Question: I have an iOS 8.0 application that produces some local notifications which are shown in the global Notifications pull down ('The Notifications view').

Perfect! Now I would like to:
1. get all listed notifications for my app.
2. delete a specific notification based on the userInfo I have provided when producing the local notification.
I have been looking around <URL>
And exploring the properties and methods for 'UIApplication':
'''
UIApplication.sharedApplication().scheduledLocalNotifications.count
'''
~ but that one is empty which makes sense because the notifications in the list have been fired and are no longer scheduled... so:
## Update 1
Most recent explanation for scheduledLocalNotifications beining empty <URL>
Which lead me to a rather awkward solution storing notification in NSUserdefault by key and then later get it by key and canceling the usual way:
'''
UIApplication.sharedApplication(<notification get from userdefaults by key>).
'''
I really liked to get hold of a more clean iOS solution.
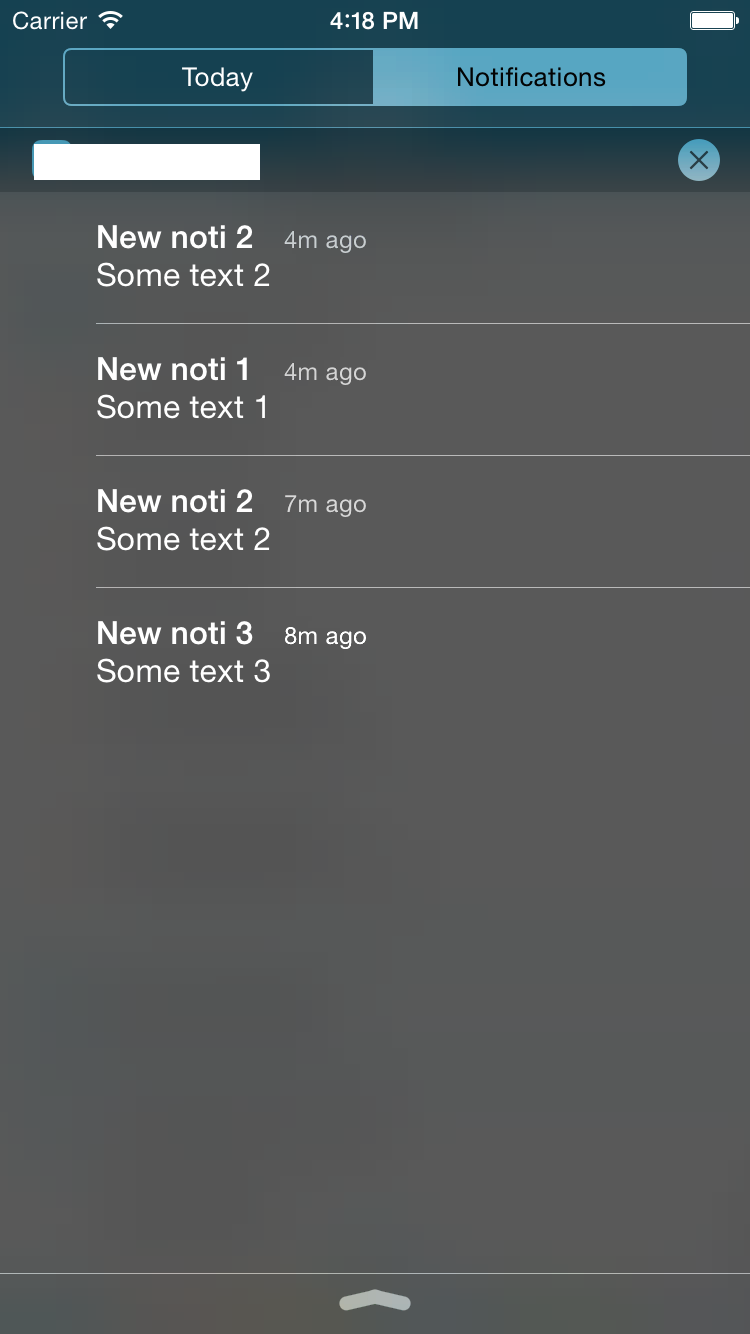
Answer: Not at all. There is no api to get that. sorry
-- you can see notifications that are pending (not yet delivered to the user) only